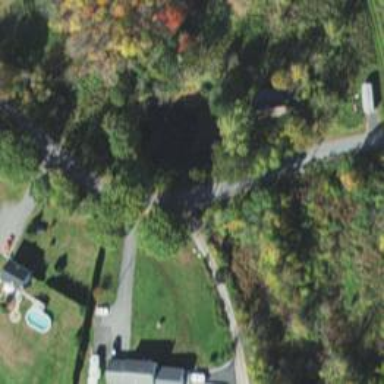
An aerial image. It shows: Culvert tunnel.